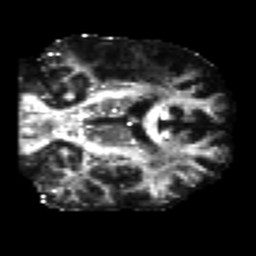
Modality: FA
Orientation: coronal
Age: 45
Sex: male
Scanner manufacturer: siemens
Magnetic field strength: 3 T
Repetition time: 7.3 s
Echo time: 0.087 s